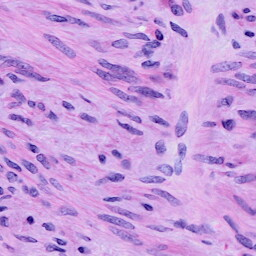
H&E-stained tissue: Cervix